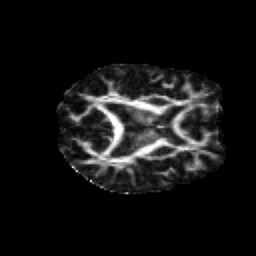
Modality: FA
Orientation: axial
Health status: healthy
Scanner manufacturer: siemens
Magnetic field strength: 3 T
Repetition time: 12 s
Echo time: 0.092 s